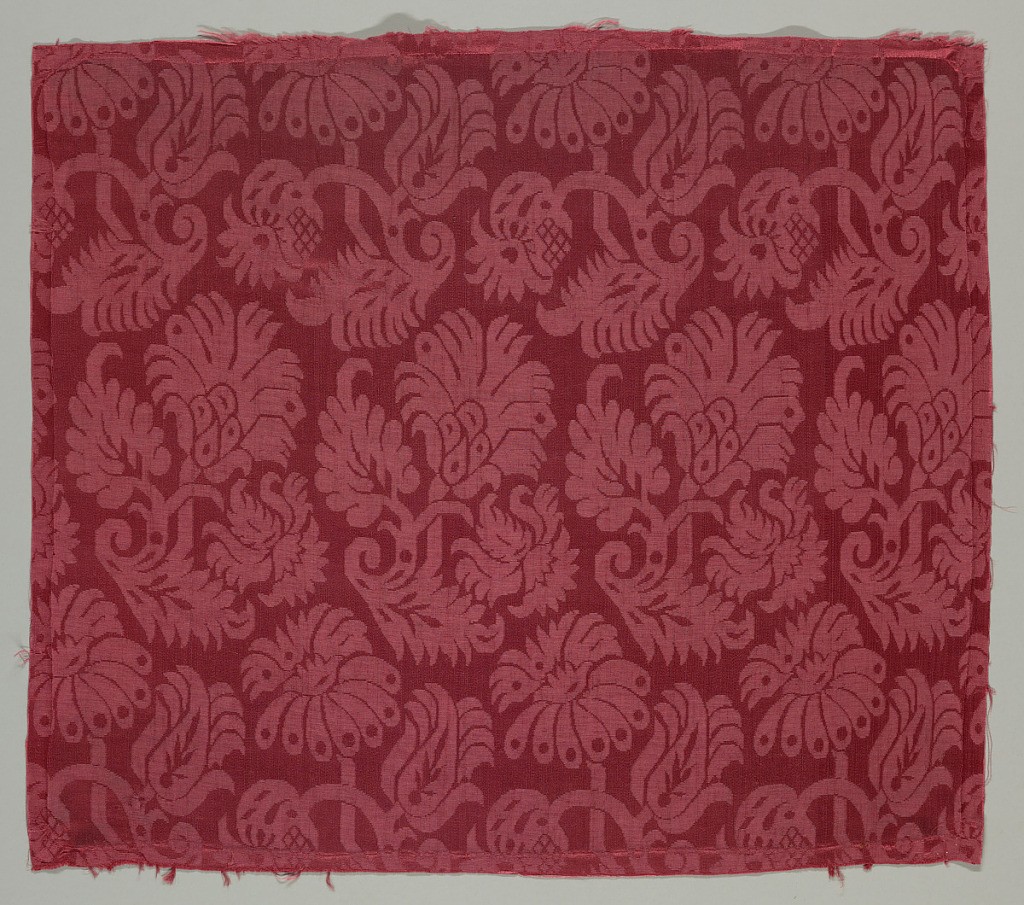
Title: Fragment
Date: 17th century
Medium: silk Technique: 5-harness satin damask
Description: Fairly small scale allover repeat of two stylized floral motifs in staggered horizontal rows.